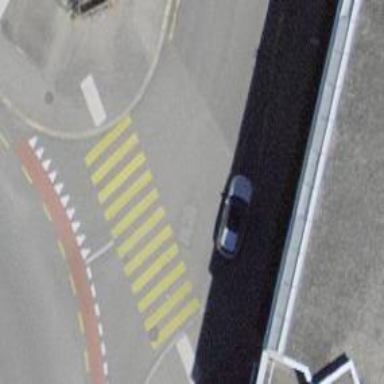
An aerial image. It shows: Crossing with traffic signals.